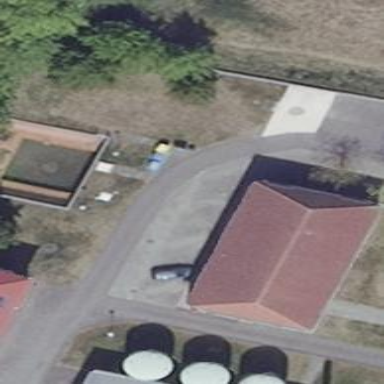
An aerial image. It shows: Building with hipped roof.